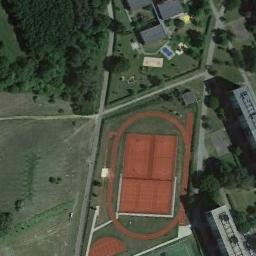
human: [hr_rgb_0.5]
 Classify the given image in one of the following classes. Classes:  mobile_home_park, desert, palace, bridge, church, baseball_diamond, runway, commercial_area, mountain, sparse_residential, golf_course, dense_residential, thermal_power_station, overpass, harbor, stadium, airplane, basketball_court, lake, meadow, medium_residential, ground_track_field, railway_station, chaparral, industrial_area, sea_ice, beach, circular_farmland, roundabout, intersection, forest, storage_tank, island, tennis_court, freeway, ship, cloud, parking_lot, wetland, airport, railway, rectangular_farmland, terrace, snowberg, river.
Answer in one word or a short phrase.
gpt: ground_track_field